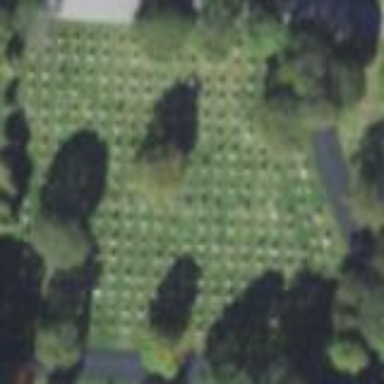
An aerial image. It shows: Historical memorial located in graveyard.